Aerial crown-view tile of a tropical tree (Barro Colorado Island, Panama), acquired 20250124:
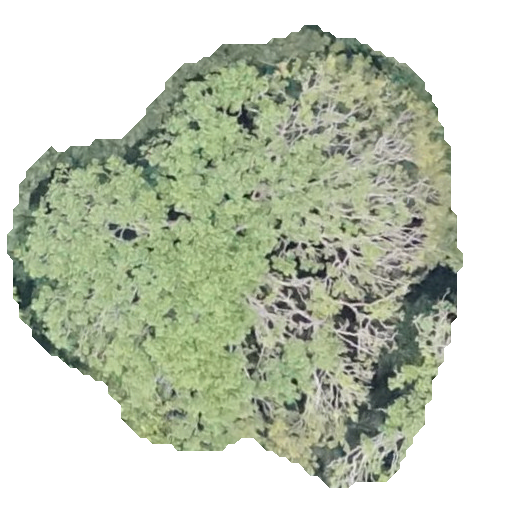
Species: Jacaranda copaia
GBIF accepted scientific name: Jacaranda copaia
Crown area: 221.784 m²